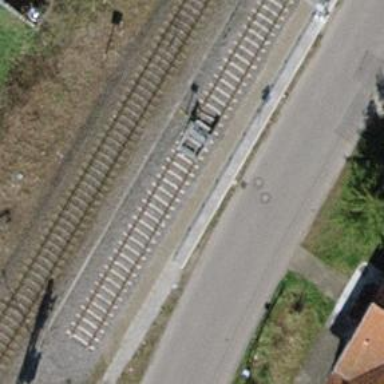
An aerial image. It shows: Single-track electrified railway yard with contact line electrification.